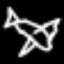
Label: airplane